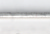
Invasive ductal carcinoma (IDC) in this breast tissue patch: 0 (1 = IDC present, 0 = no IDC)